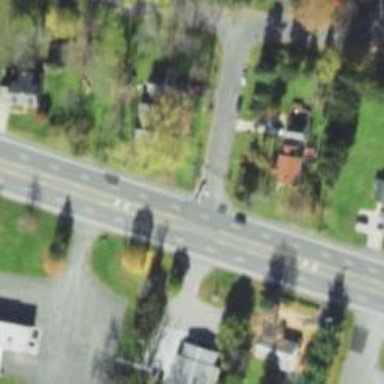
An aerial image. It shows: Stop road.